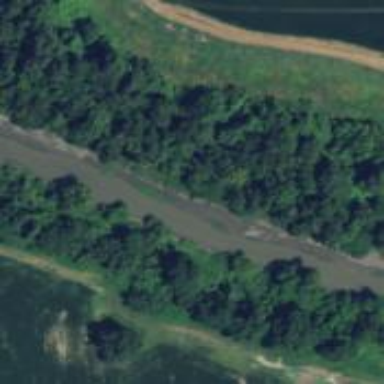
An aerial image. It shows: Beautiful river scene.